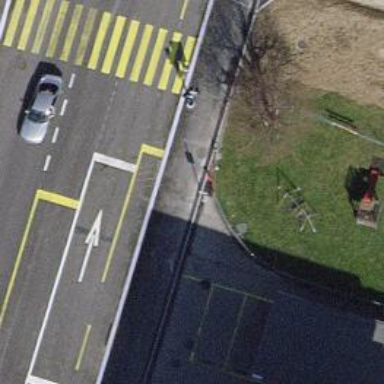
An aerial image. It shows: Sidewalk leading to public transport platform.